Question: To begin with, I'll show an image of the current display;

You see how the (System.Windows.Forms.)Button's image is placed somewhat correctly, yet the text has no correct left-padding.
How can I give the text of the Button about 30px padding from the left?
I've tried changing the Button's Padding itself, but it changes both the text and the image's padding.
Thanks,
~ Tgys
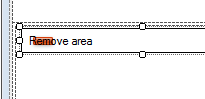
Answer: Try setting the 'TextImageRelation' property:
'''
button1.TextImageRelation = TextImageRelation.ImageBeforeText;
'''